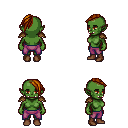
a pixel art fantasy rpg character, female body template, orc, green skin, leather shoulder armor, magenta pants, brunette long mohawk hairstyle, brown shoes, four views (front, back, left, right), 2x2 character sprite sheet, small pixel art, hard edges, no anti-aliasing